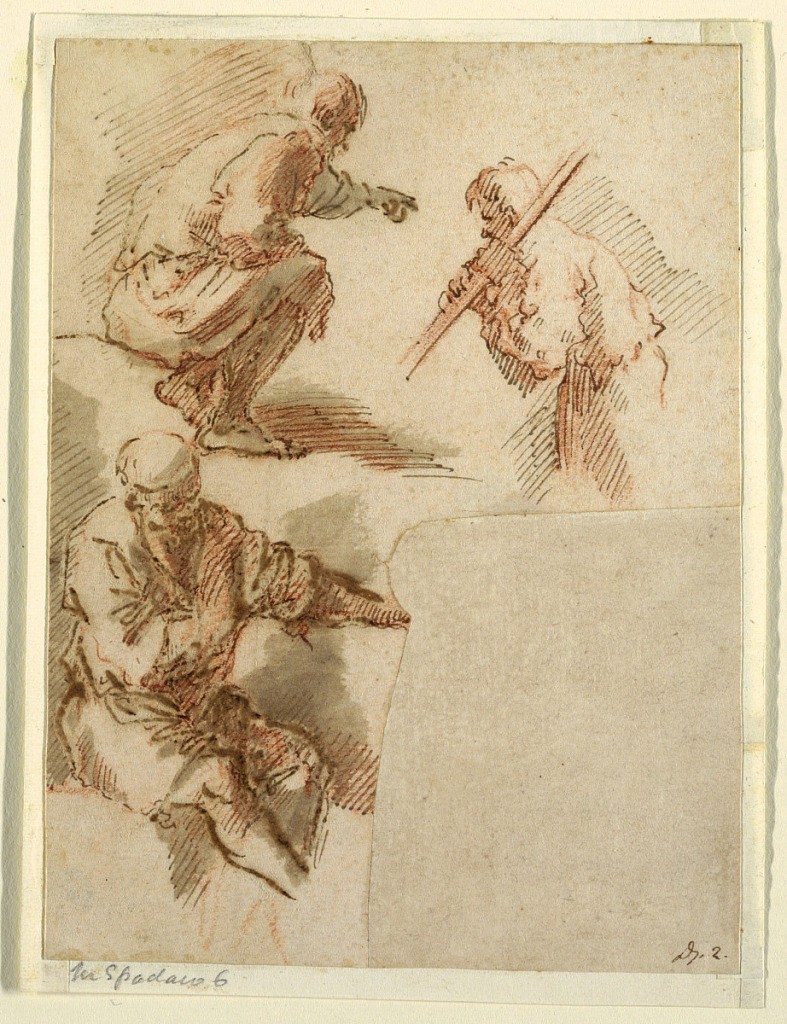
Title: Three Men
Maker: Domenico Gargiulo, called Micco Spadaro, Italian, 1609 - 1675
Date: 1630–1640
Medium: Red chalk, pen and ink, brush and watercolor on paper
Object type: Drawing
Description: Upper left, a crouching figure facing right, pointing with his left hand. To the right, the top half of a figure facing left, carrying a pole over one shoulder. Below, a bearded figure shown seated.